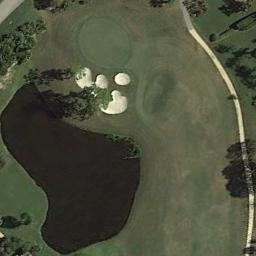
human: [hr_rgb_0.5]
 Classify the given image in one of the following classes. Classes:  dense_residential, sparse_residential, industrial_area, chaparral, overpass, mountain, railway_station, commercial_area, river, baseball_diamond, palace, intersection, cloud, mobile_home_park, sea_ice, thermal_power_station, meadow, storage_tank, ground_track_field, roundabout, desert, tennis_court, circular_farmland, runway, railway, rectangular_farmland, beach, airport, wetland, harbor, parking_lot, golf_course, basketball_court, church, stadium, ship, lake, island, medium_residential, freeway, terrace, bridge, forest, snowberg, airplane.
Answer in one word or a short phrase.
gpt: golf_course